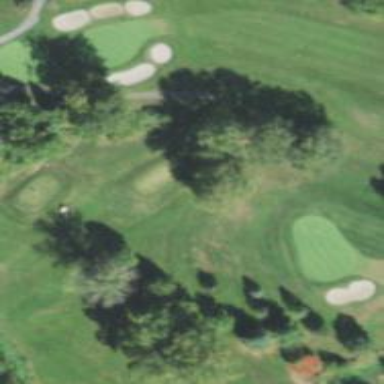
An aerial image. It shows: Grass area designated as golf tee.